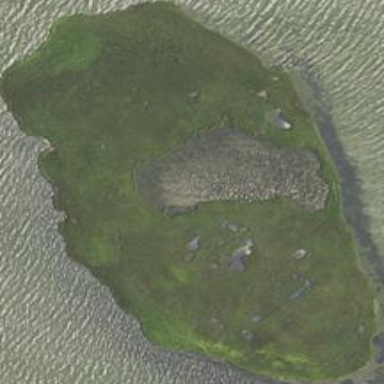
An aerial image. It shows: Islet located along the natural coastline.